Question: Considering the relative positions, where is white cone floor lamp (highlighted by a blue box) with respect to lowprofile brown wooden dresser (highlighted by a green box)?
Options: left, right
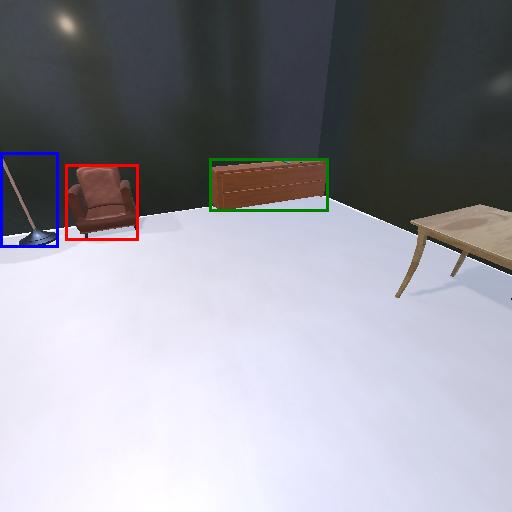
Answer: left